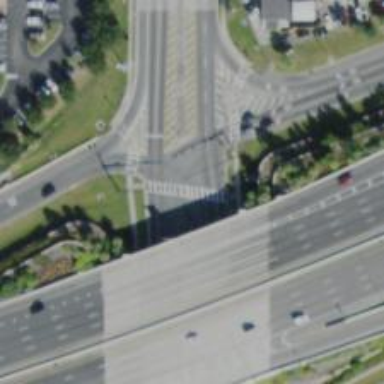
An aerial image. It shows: Marked road crossing.